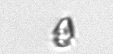
Label: Heterocapsa_rotundata